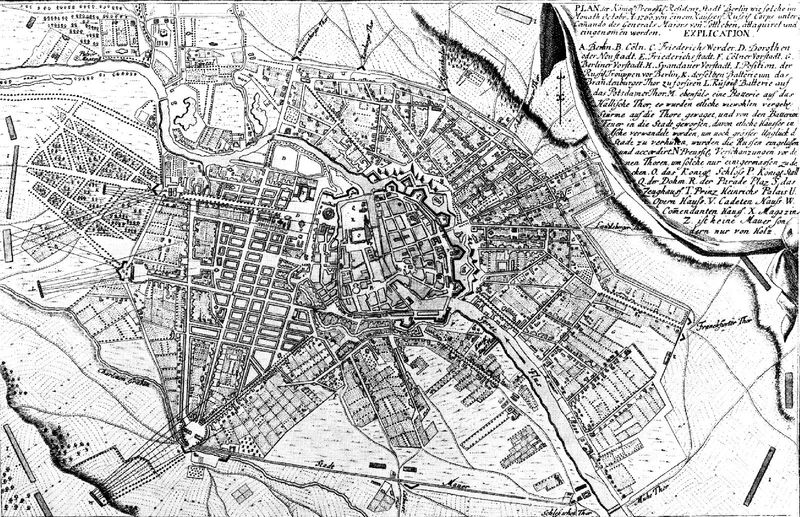
Titel: Plan der Königlich Preußischen Residenz-Stadt Berlin, wie sie im Oktober 1760 unter dem Kommando von Tottleben attackiert wurde
Schlagwörter: weiß, fluss, stadt, grau, schwarz, skizze, strasse, zeichnung, gebäude, weg, felder, häuser, land, england, deutschland, schrift, ort, dorf, deutsch, straßen, berlin, burg, schwarz-weiß, text, karte, mittelalter, stadtmauer, plan, landkarte, london, netz, englisch, flüsse, grundriss, stadtplan, kartographie, parzelle, stadtkern, stast, spree, scrift, stadtgrundriss, explication, londob, zuteilung, dorfkern